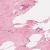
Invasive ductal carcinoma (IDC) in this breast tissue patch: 0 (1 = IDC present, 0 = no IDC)